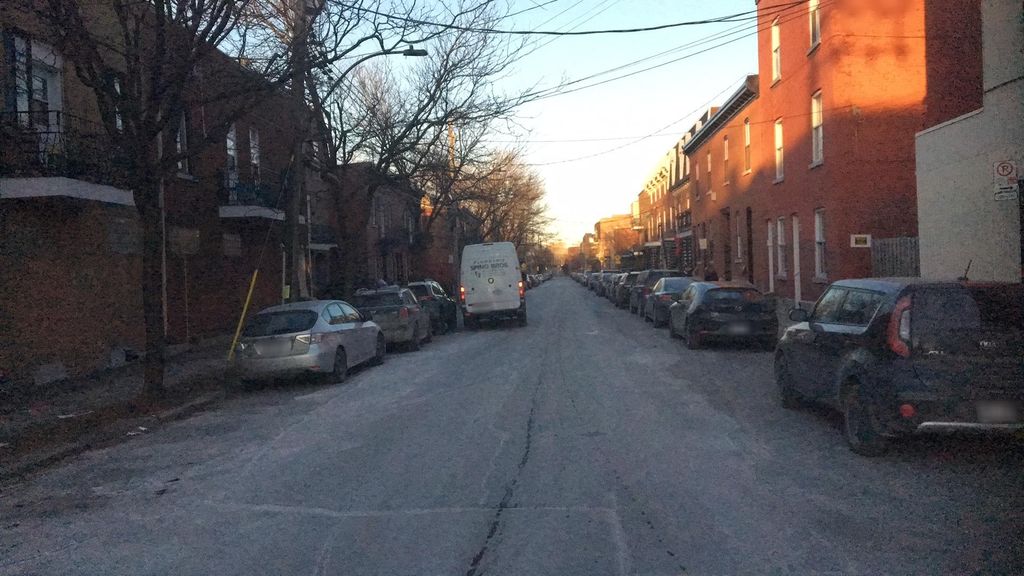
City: montreal